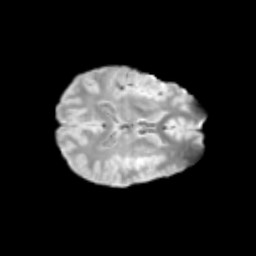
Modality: T2w
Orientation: axial
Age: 11
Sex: female
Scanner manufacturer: siemens
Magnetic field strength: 3 T
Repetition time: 3.8 s
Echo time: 0.07 s